Question: In the Top Sites section of Safari, the iCloud.com image shows the logo instead of the login screen as you can see below. Normally, the Top Sites just shows a picture of the loaded web page (and the loaded page does not look like this). Do you have any idea how they accomplished this? I couldn't find anything in Apple's documentation. Thanks for your help.

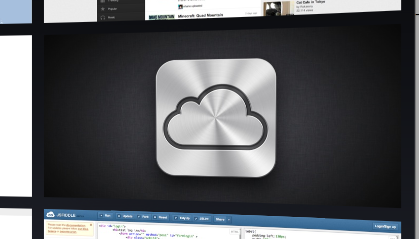
Answer: Here's how it's done on iCloud to show a Top Sites specific preview: (edited for formatting)
'''
if (window.navigator && window.navigator.loadPurpose === "preview") {
window.location.href = "http://www.icloud.com/topsites_preview/";
};
'''
Source: <URL>